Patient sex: M
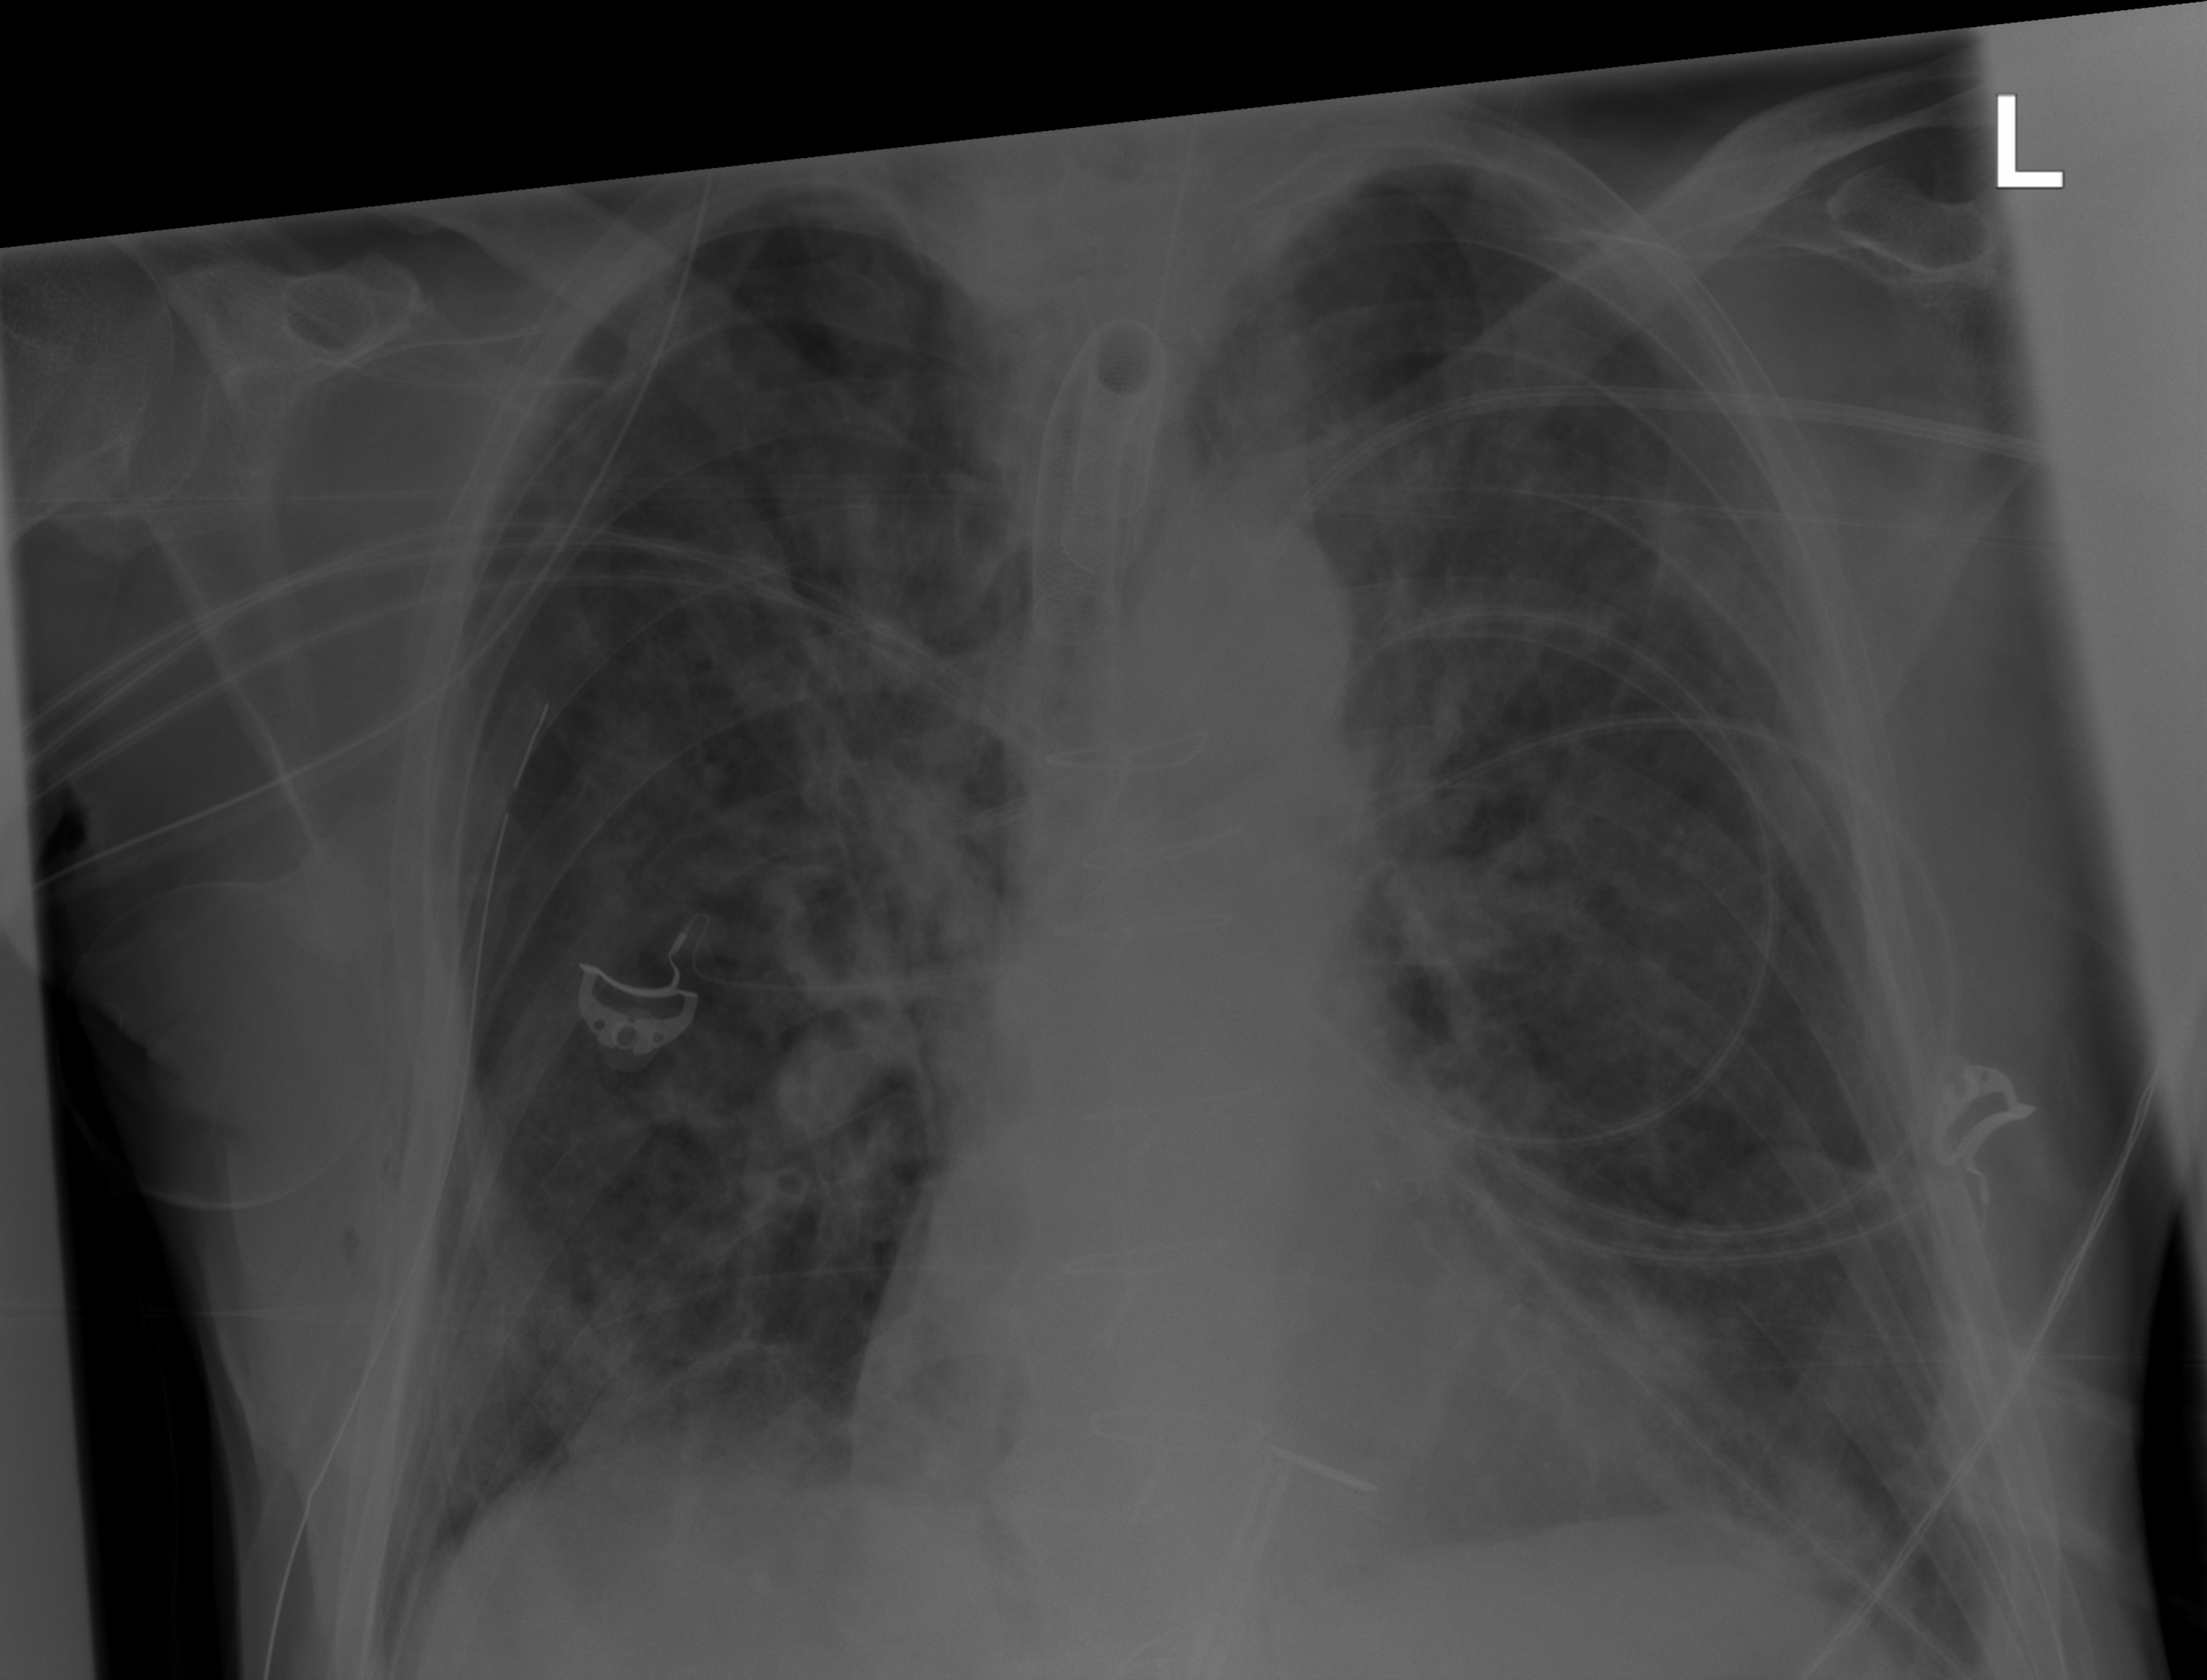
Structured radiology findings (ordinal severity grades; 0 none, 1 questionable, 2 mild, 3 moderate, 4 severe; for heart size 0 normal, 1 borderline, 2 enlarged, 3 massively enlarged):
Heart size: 0
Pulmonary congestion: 2
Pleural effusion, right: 1
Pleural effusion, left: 1
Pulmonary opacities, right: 3
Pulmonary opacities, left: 2
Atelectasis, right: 3
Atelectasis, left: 2